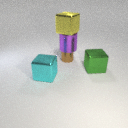
large yellow metal cube above small brown metal cylinder